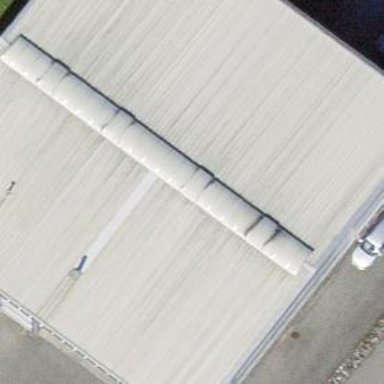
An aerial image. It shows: Industrial building.